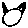
Label: cat